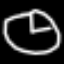
Label: clock